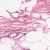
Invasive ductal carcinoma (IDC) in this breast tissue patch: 0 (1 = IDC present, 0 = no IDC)